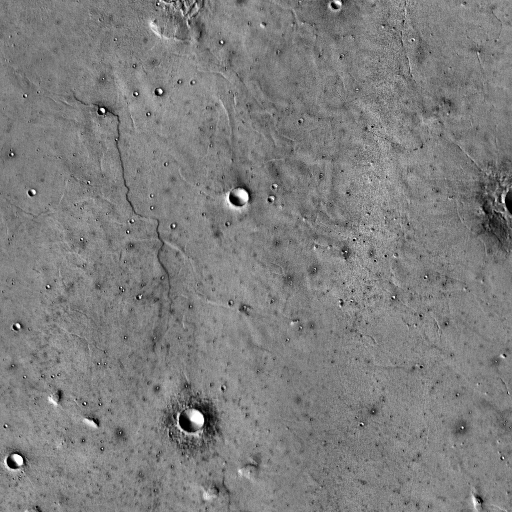
Crater classes present: Background, Other